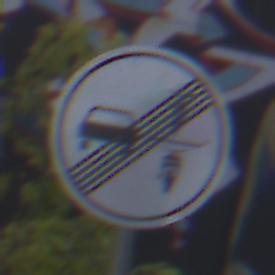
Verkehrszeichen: EndeVerbotUeberholenEinspurigeFahrzeuge
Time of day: MorningAfternoon
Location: Outdoor (Urban)
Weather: PartlyCloudy
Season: NotSpecified
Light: Natural